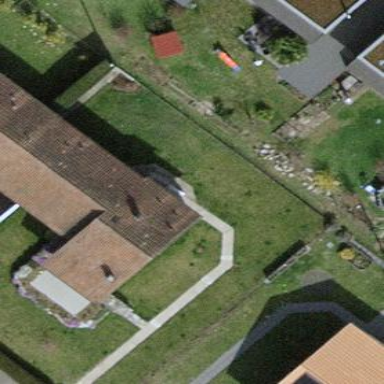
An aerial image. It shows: Garden enclosed by fence.